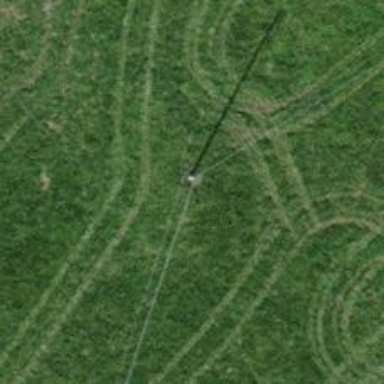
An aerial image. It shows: Minor power line.